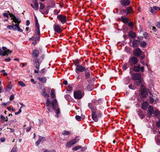
Tumor epithelial tissue: yes
Tumor-associated stroma tissue: yes
Normal tissue: no